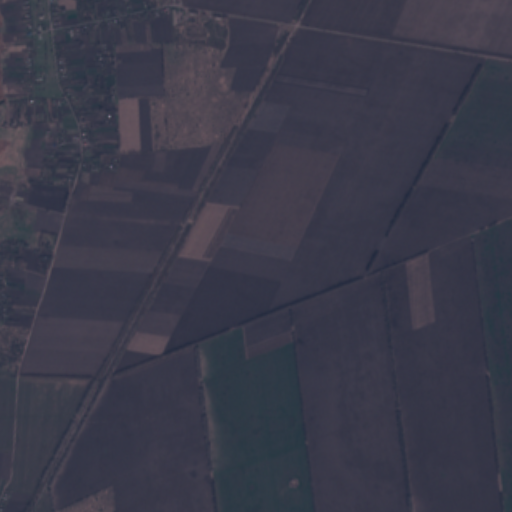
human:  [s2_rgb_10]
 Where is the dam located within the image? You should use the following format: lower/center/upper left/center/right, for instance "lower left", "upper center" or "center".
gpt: The dam is located in the upper left of the image.
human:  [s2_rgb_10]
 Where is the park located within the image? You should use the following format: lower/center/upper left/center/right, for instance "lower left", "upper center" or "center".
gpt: The park is located in the left of the image.
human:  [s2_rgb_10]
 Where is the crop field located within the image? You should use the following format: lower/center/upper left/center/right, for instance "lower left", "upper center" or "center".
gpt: There is no crop field in the image.